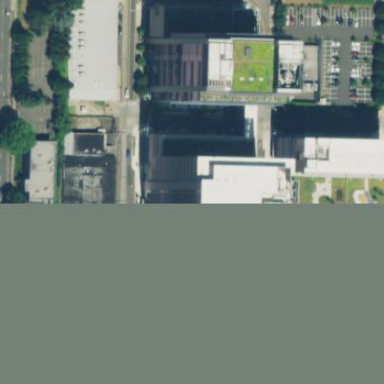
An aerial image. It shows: Hospital building.